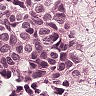
Metastatic tissue present: yes